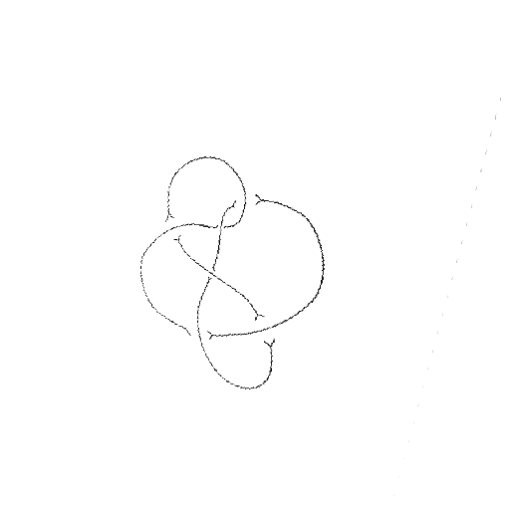
Crossing number: 6